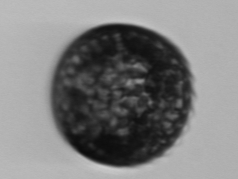
Label: Coscinodiscus